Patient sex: M
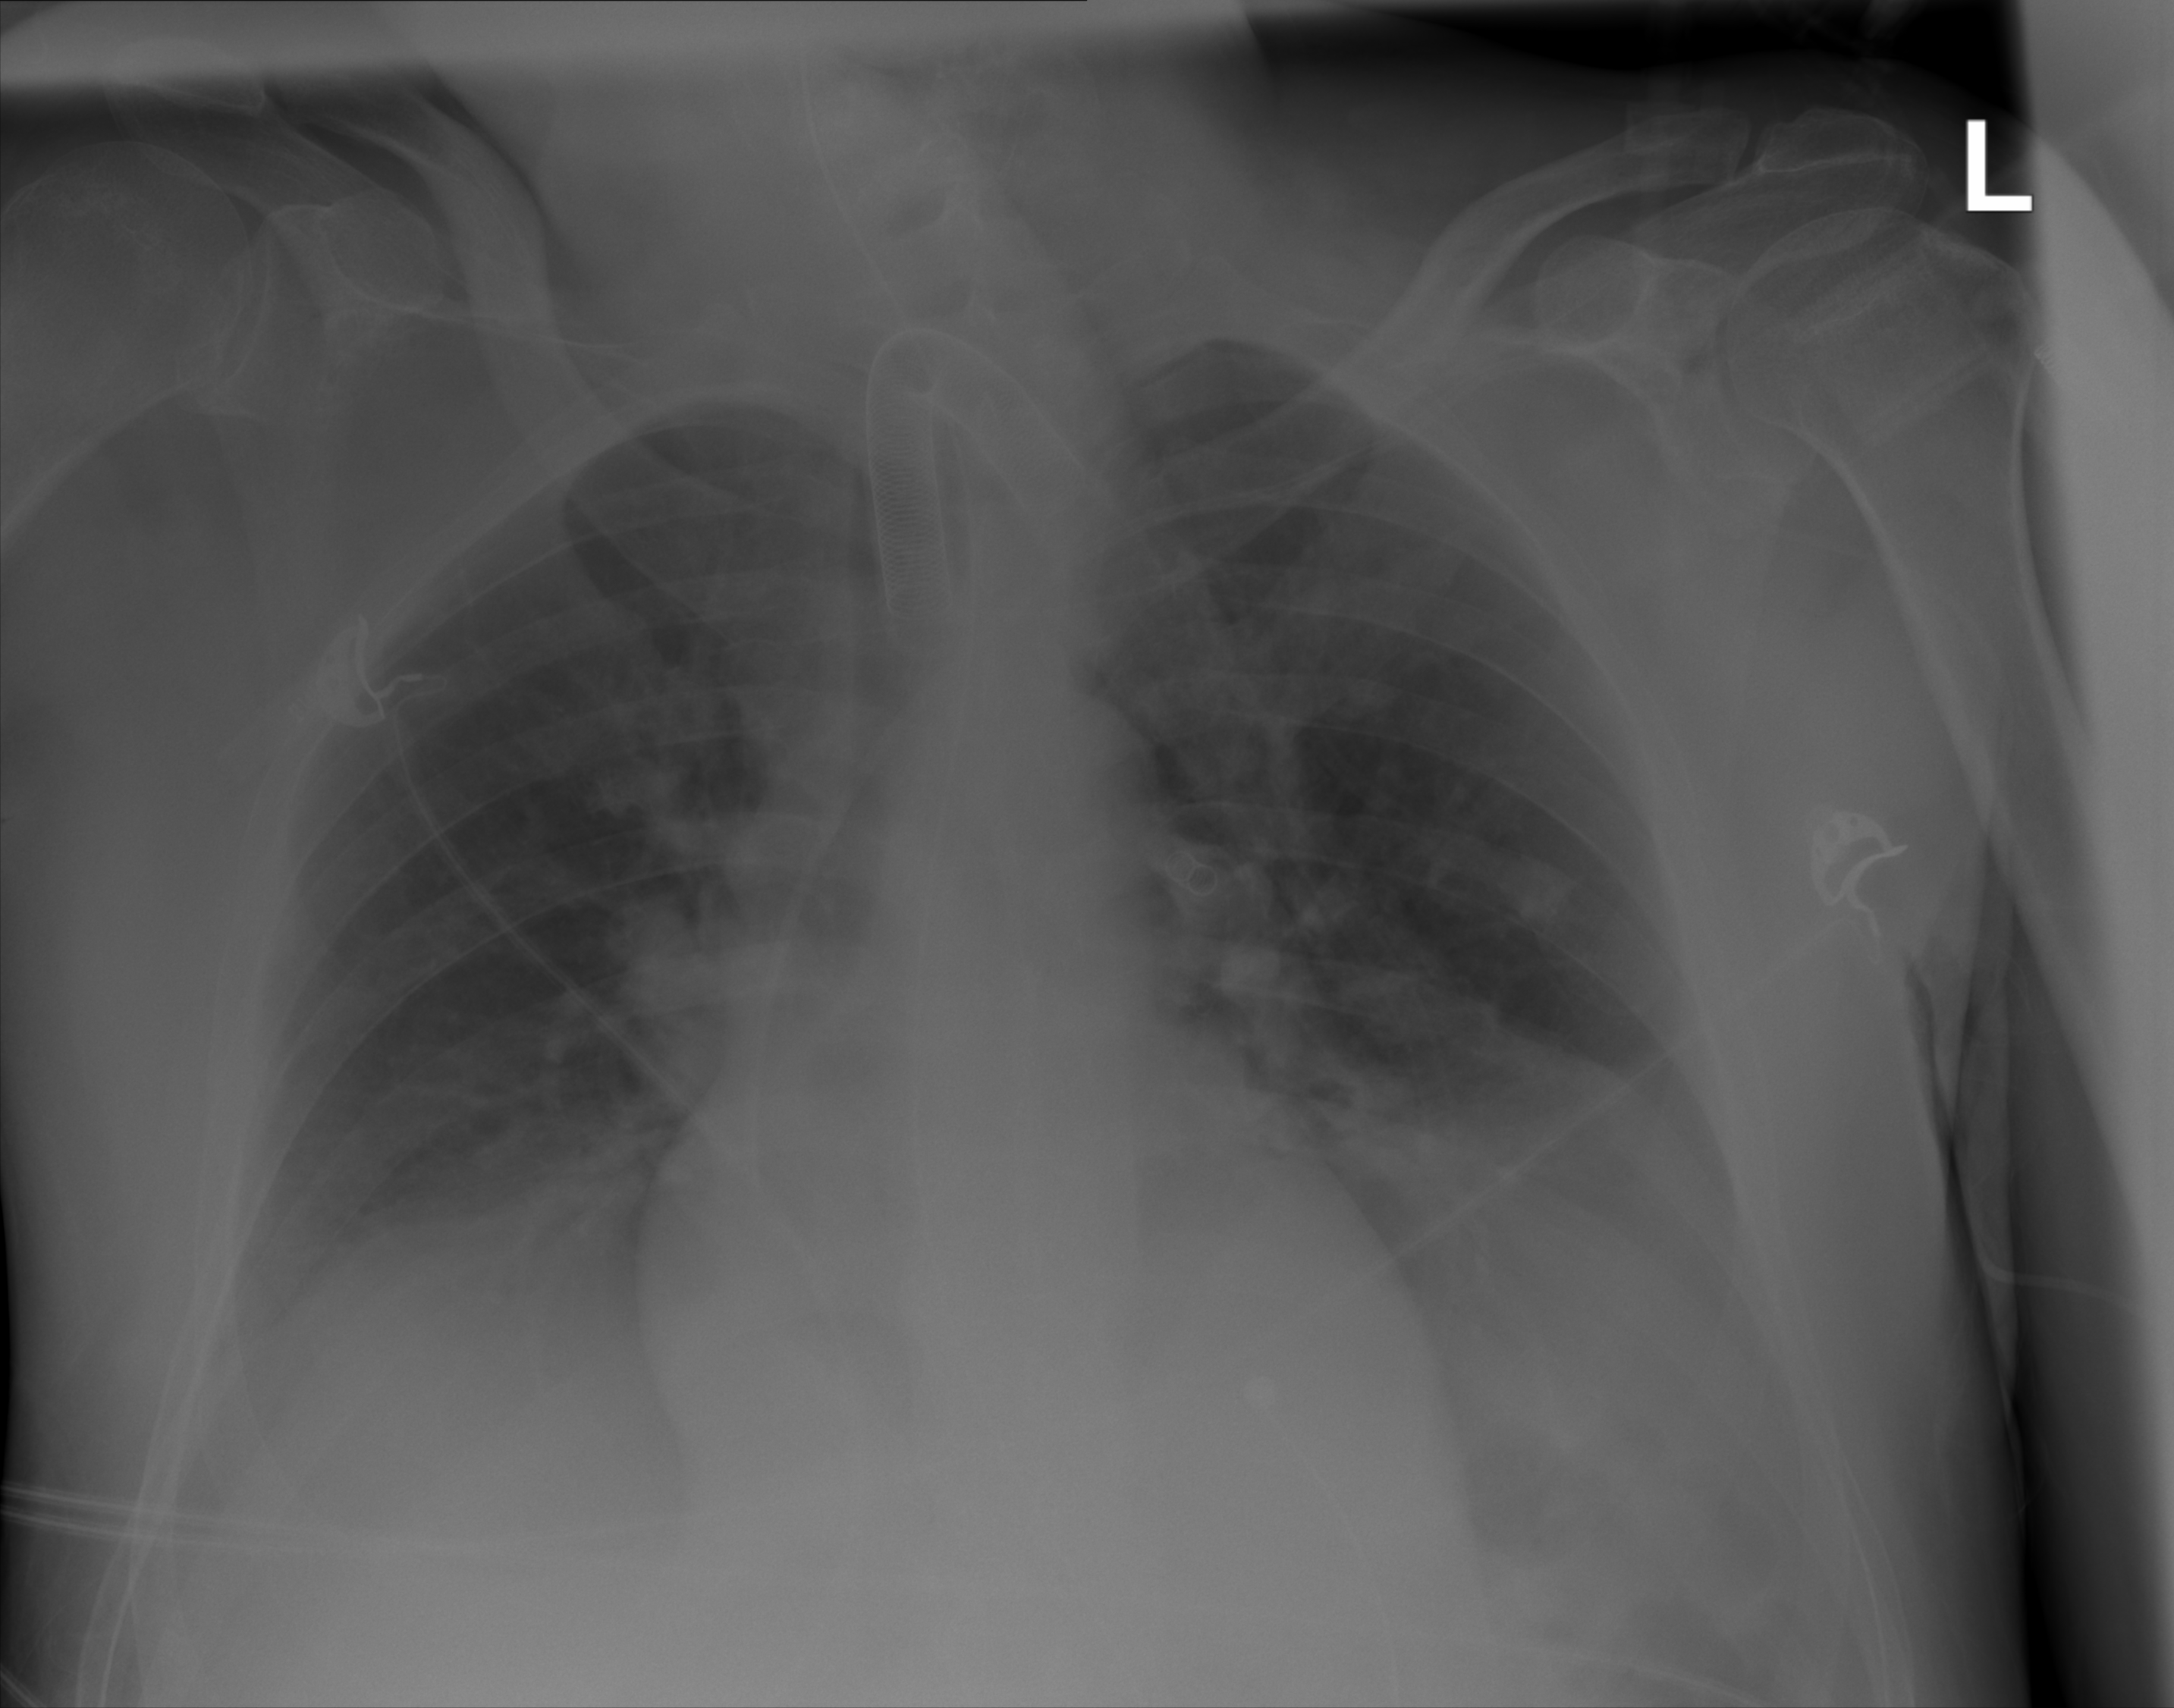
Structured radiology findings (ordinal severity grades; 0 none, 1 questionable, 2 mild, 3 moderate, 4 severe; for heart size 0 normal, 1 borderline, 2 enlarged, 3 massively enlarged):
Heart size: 1
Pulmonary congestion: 0
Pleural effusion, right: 2
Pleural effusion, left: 2
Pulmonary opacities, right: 0
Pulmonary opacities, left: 2
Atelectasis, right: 2
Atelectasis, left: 2